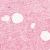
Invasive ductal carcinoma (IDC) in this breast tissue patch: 0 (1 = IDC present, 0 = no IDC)